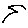
Label: bird